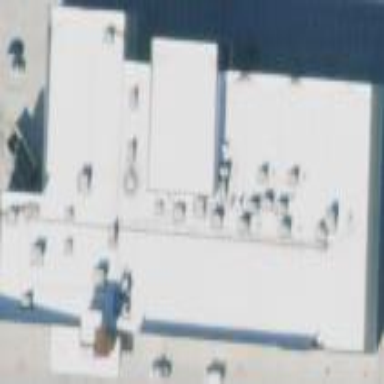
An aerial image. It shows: Cinema building.